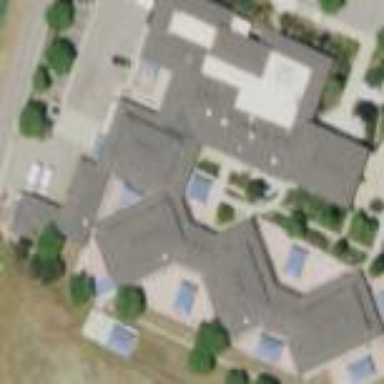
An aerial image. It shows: Animal shelter building.